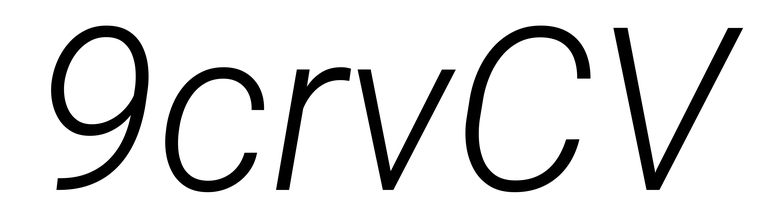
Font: Roboto-Italic_Light_Italic